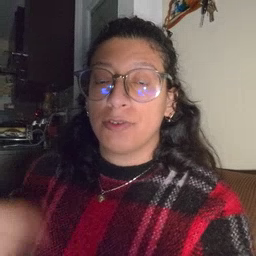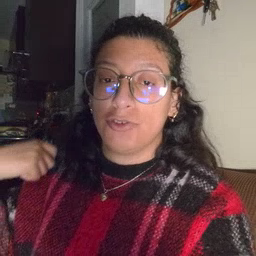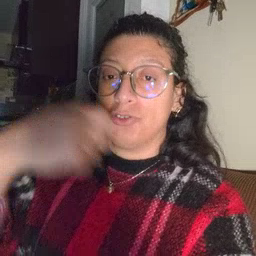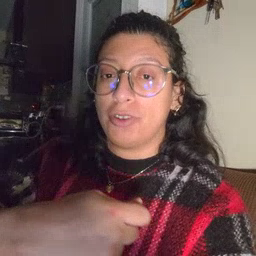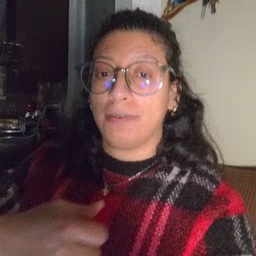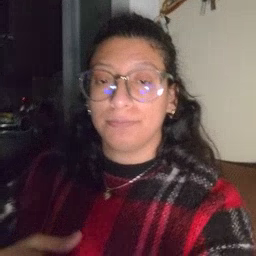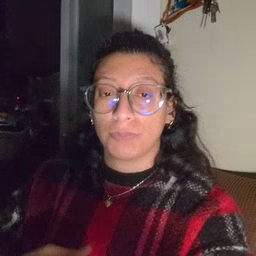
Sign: jacket